Question: My question is very simple. I found a lot of examples and tutorials on how to use the registry in GitLab.I need this for my angular libraries, but why I can't show the Registry button. Gitlab is hosted on my server.[
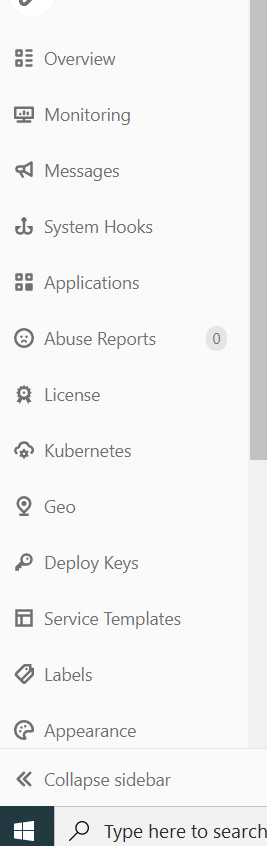
Answer: I assume what you need is npm registry, that you need version at least 11.7
in the project, go to settings -> general -> visibility, project features, permissions
under 'Repository', you will see the last item 'package', enable it and save change, you will see the packages registry then
if you want to use docker container registry, you may try edit the gitlab.rb and find gitlab_rails['registry_enabled'], set it to 'true' and reconfigure. Hope this helps.